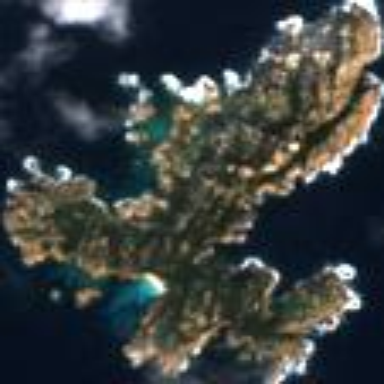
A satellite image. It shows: Island with natural coastline.